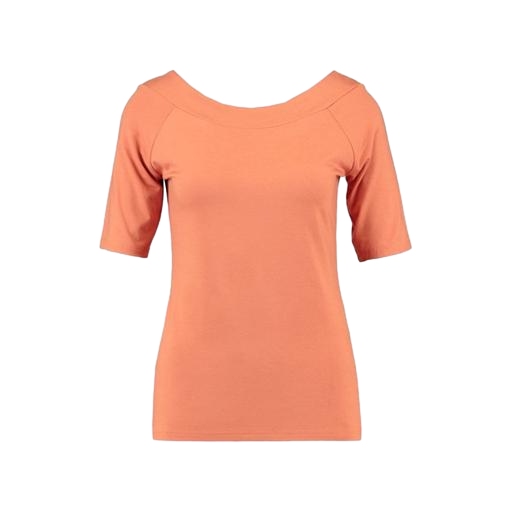
short-sleeve top only macy, open-shoulder tee, boat-neck top, white background